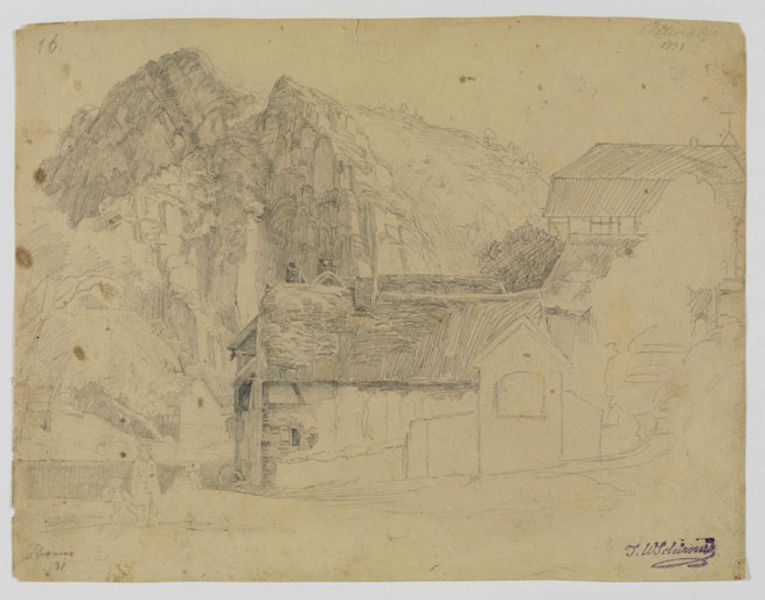
Titel: Die Heislei bei Altenahr
Künstler: Johann Wilhelm Schirmer
Standort: Karlsruhe
Institution: Staatliche Kunsthalle Karlsruhe
Schlagwörter: baum, berg, dunkel, felsen, himmel, mann, schatten, wasser, weiß, bäume, kirchturm, landschaft, menschen, mädchen, stadt, äste, braun, fenster, frau, grau, hell, hintergrund, kreide, licht, schwarz, skizze, strasse, stroh, tür, zeichnung, dach, gebäude, haus, rot, weg, zaun, beige, alt, wand, blass, mensch, stein, steine, holland, signatur, feld, häuser, hügel, mühle, natur, schilf, brücke, flach, hütte, kirche, land, figur, kind, personen, blatt, person, wald, arbeit, bauern, kamin, kinder, landleben, pferd, rund, schornstein, deutschland, küste, schrift, papier, bogen, fassade, ort, studie, abhang, berge, berghang, fels, felswand, gebirge, gipfel, hang, klippen, dorf, dächer, giebel, mauer, graphik, kuh, monochrom, vergilbt, alm, linien, massiv, steil, bauernhof, hof, hütten, signiert, platz, sepia, figuren, treppe, wild, einfach, spitz, balken, fein, striche, tor, umriss, gestalt, klippe, name, bergdorf, eingang, tusche, ruine, unterschrift, reetdach, scheune, strohdach, kreuz, alpen, kohle, groß, schwarzweiss, schweiz, schraffur, radierung, stich, bleistift, stempel, entwurf, reduziert, tinte, österreich, unvollendet, fleck, flecken, verschwommen, anwesen, gut, walmdach, einfarbig, äst, bauernhaus, kapelle, stall, fachwerk, fachwerkhaus, gehöft, siedlung, dreck, fleckig, leicht, kate, undeutlich, gelblich, unfertig, zeichner, schwach, schindeln, alpin, backsteine, dacht, däher, zeichnug, häsuer, stockflecken, landgut, reet, belistift, gebrige, zeichnuing, mine, gebirgsdorf, scharzweiß, erg, ausgebleicht, merg, felsenwand, 1800, 1850, building, grobe skizze, 16, dunkeöl, 1830, doorf, beerg, 1831, unterrschrift, farbkleks, kleck, berfe, waldbauer, m,auer, bleisstift, bleisift, unvollst#ändig, unvollständig#, hüttten, kreuz kirche, alpendorf, sjkizze